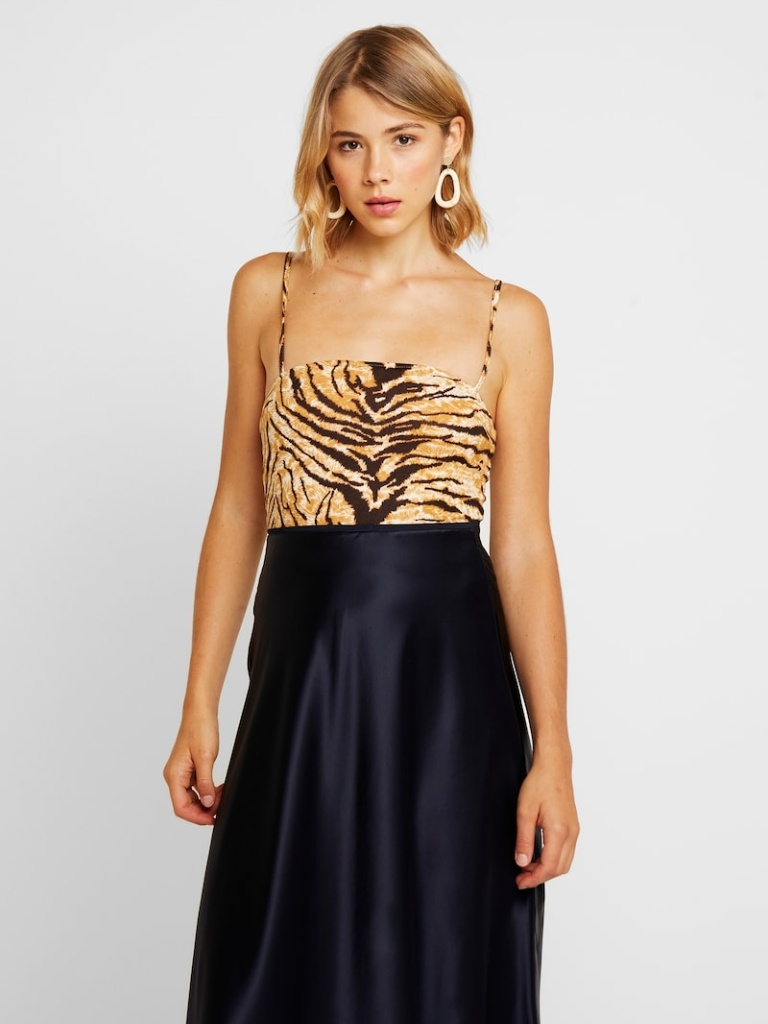
cotton tight sleeveless waist length Fully Tucked in square bodysuit